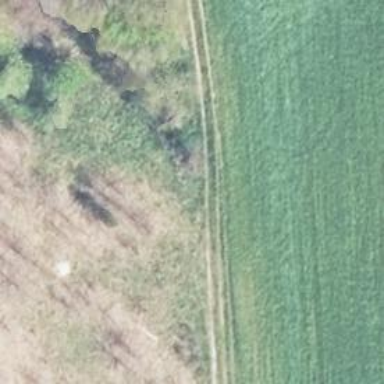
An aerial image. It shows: Grassy track with grade5 tracktype.